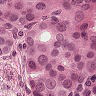
Metastatic tissue present: yes